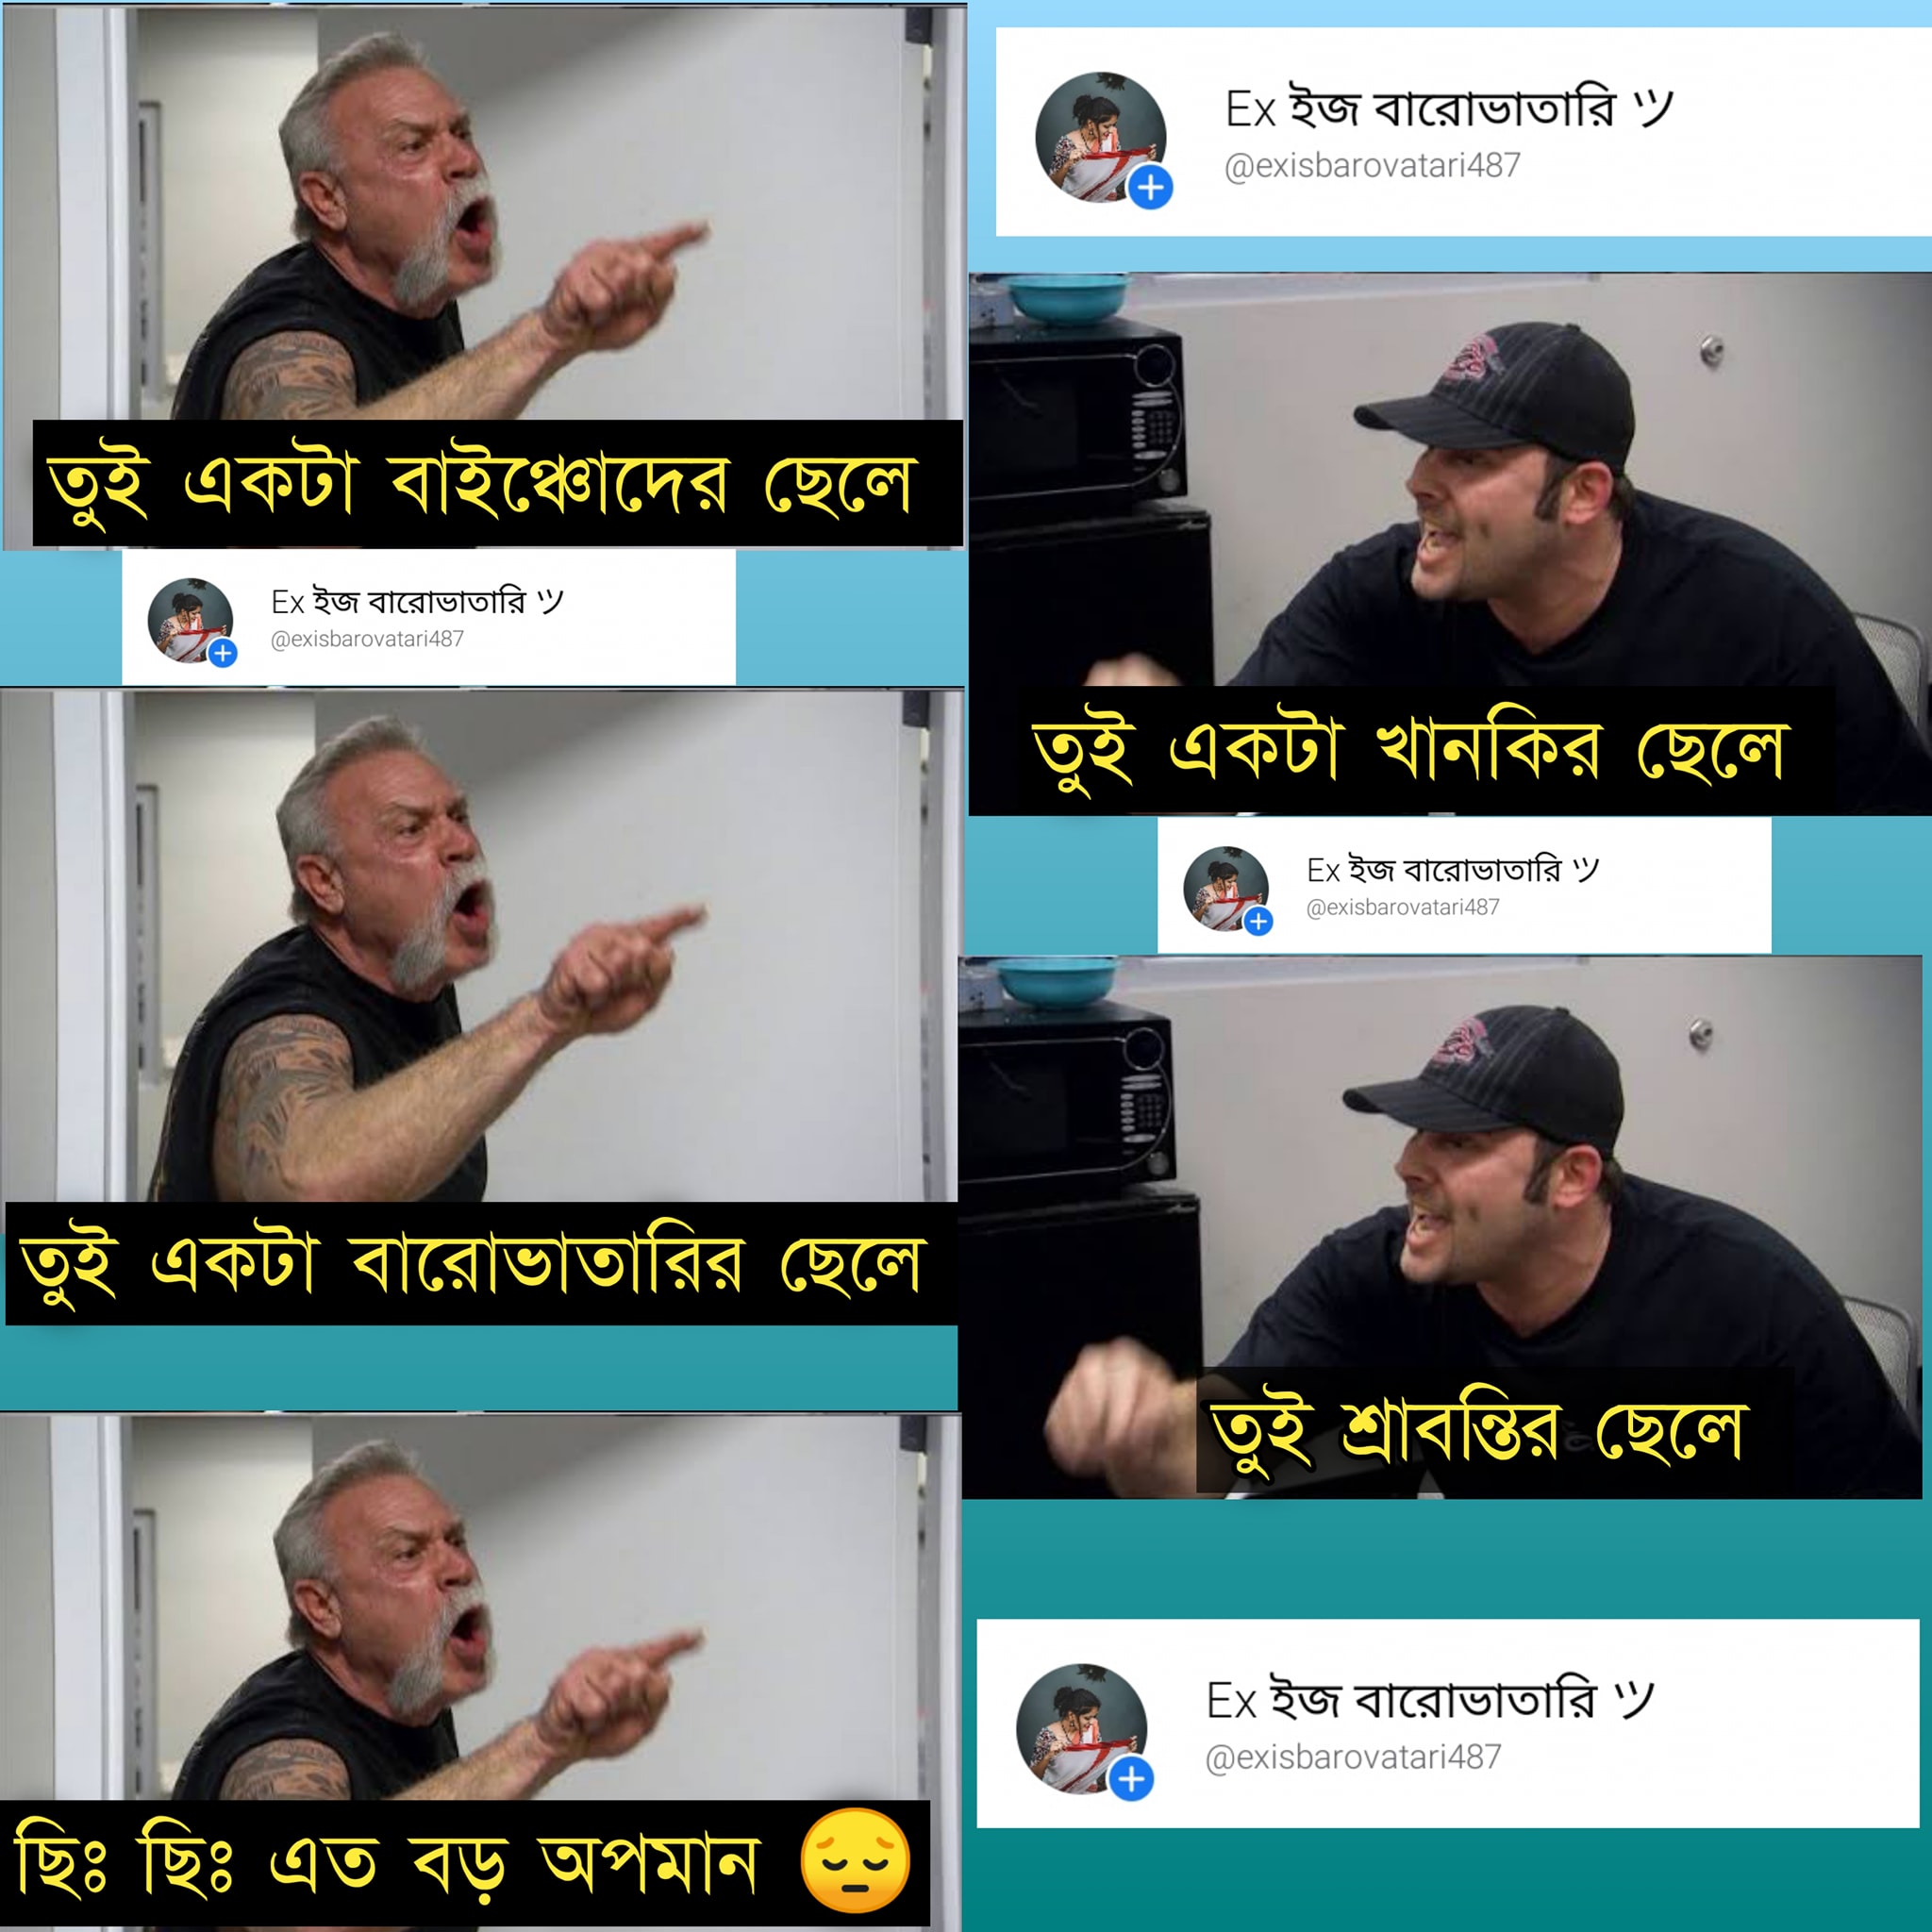
Caption: তুই একটা বাইঞ্চোদের ছেলে  তুই একটা খানকির ছেলে  তুই একটা বারোভাতারির ছেলে  তুই শ্রাবন্তির ছেলে  ছিঃ ছিঃ এত বড় অপমান 😔
Label: hate